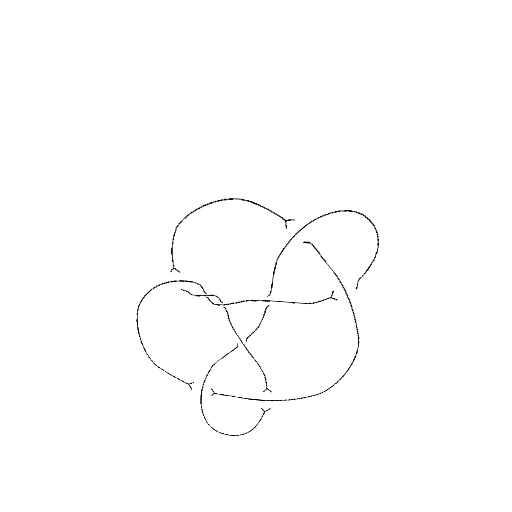
Crossing number: 9